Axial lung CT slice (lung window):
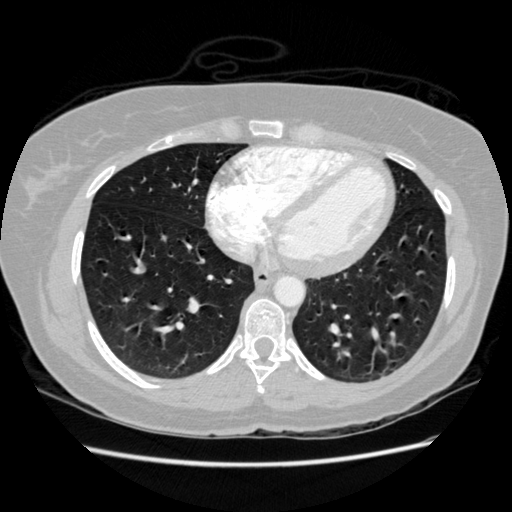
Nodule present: no